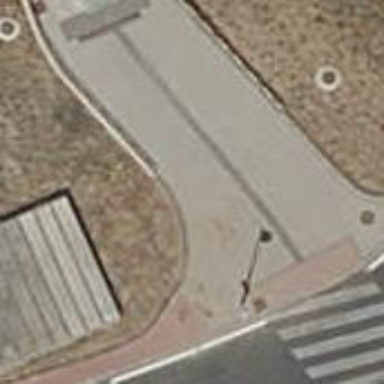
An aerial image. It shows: Footway passing through tunnel.